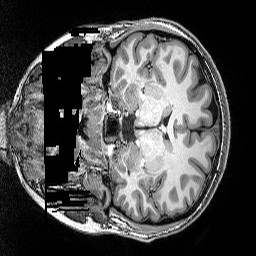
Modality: T1w
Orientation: coronal
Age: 18
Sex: female
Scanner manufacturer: siemens
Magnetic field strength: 3 T
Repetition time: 2.5 s
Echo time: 0.00343 s